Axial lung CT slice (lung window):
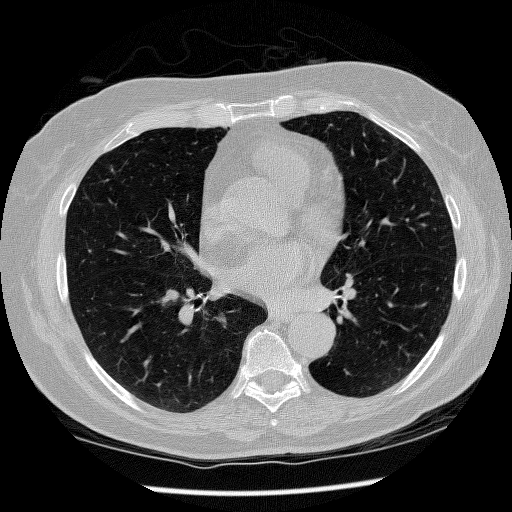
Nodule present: no